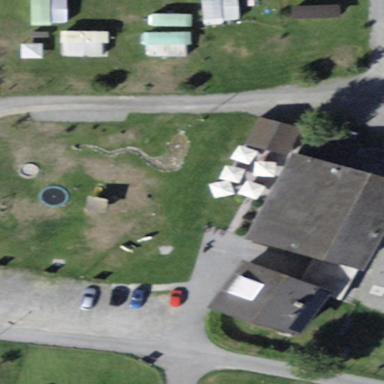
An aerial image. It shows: Playground area for leisure activities on the land.